Question: I'm writing a simple tutorial app for my C# MVC class and our professor has us using some god awful in memory system using session and Lists because he hasn't started teaching entity framework yet
the problem I'm running into is that when i am trying to bind a dropdown list to my model it is giving me an unexpected result.
the code im using in the view is:
'''
<div class="editor-label">
@Html.LabelFor(model => model.Author)
</div>
<div class="editor-field">
@Html.DropDownListFor(m => m.Author, new SelectList(new Lab2Repository().GetAuthors(), "Id", "Name"), "---- Select Category ----")
@Html.ValidationMessageFor(m=>m.Author)
</div>
<div class="editor-label">
@Html.LabelFor(m=>m.Category)
</div>
<div class="editor-field">
@Html.DropDownListFor(m => m.Category, new SelectList(new Lab2Repository().GetCategories(), "Id", "Name"), "---- Select Category ----")
@Html.ValidationMessageFor(m => m.Category)
</div>
'''
and when i run that code it give a validation error no matter what is chosen

Repository Code:
'''
using System;
using System.Linq;
using System.Collections.Generic;
using Int422.Lab2.Data;
using System.Web;
using Int422.Lab2.Models;
public class Lab2Repository
{
public Lab2Context Data { get; set; }
public Lab2Repository()
{
Data = (Lab2Context)HttpContext.Current.Application["State"];
}
#region Retrieval
public IEnumerable<Book> GetBooks()
{
return Data.Books;
}
public IEnumerable<Author> GetAuthors()
{
return Data.Authors.Select(obj => new Author(obj.Name)
{
Id = obj.Id,
Books = GetBooks().Where(b=>b.Author.Id == obj.Id).ToList()
});
}
public IEnumerable<Category> GetCategories()
{
return Data.Categories.Select(obj => new Category(obj.Name, obj.Description)
{
Id = obj.Id,
Books = GetBooks().Where(b=>b.Category.Id == obj.Id).ToList(),
});
}
#endregion
#region Singles
public Author GetAuthor(int id)
{
return GetAuthors().Where(obj => obj.Id == id).Single();
}
public Category GetCategory(int id)
{
return GetCategories().Where(obj => obj.Id == id).Single();
}
public Book GetBook(int id)
{
return Data.Books.Where(obj => obj.Id == id).Single();
}
#endregion
#region Edit
public void Edit(int id, Category rec)
{
if (id != rec.Id)
throw new InvalidOperationException("Id Mismatch during edit process");
int index = Data.Categories.IndexOf(Data.Categories.Single(p => p.Id == id));
if (index == -1)
throw new InvalidOperationException("Record not found no record to edit");
Data.Categories[index] = rec;
SaveChanges();
}
public void Edit(int id, Book rec)
{
if (id != rec.Id)
throw new InvalidOperationException("Id Mismatch during edit process");
int index = Data.Books.IndexOf(Data.Books.Single(p => p.Id == id));
if (index == -1)
throw new InvalidOperationException("Record not found no record to edit");
Data.Books[index] = rec;
SaveChanges();
}
public void Edit(int id, Author rec)
{
if (id != rec.Id)
throw new InvalidOperationException("Id Mismatch during edit process");
int index = Data.Authors.IndexOf(Data.Authors.Single(p => p.Id == id));
if (index == -1)
throw new InvalidOperationException(String.Format("Record id {0} not found", id));
Data.Authors[index] = rec;
SaveChanges();
}
#endregion
#region Create
//
public int Create(Category m)
{
m.Id = Data.Categories.Max(o => o.Id) + 1;
Data.Categories.Add(m);
SaveChanges();
return m.Id;
}
//adds new author to the collection returns the id
public int Create(Author m)
{
m.Id = Data.Authors.Max(o => o.Id) + 1;
Data.Authors.Add(m);
SaveChanges();
return m.Id;
}
public int Create(Book m)
{
m.Id = Data.Authors.Max(o => o.Id) + 1;
Data.Books.Add(m);
SaveChanges();
return m.Id;
}
#endregion
#region Delete
public void Delete(Author rec)
{
Data.Authors.Remove(Data.Authors.Single(o => o.Id == rec.Id));
SaveChanges();
}
public void Delete(Category m)
{
Data.Categories.Remove(Data.Categories.Single(o => o.Id == m.Id));
SaveChanges();
}
public void Delete(Book m)
{
Data.Books.Remove(Data.Books.Single(o => o.Id == m.Id));
SaveChanges();
}
#endregion
#region Session Persistance
public void SaveChanges()
{
//save to session
HttpContext.Current.Application["State"] = Data;
//refresh repo state from session
Data = (Lab2Context)HttpContext.Current.Application["State "];
}
#endregion
}
'''
Models:
'''
public class Author
{
public Author(string name)
{
Name = name;
}
public Author()
{
Books = new List<Book>();
}
public int Id { get; set; }
public string Name { get; set; }
public virtual ICollection<Book> Books { get; set; }
}
public class Category
{
public Category(string name, string desc)
{
Name = name;
Description = desc;
Books = new List<Book>();
}
public Category()
{
}
public int Id { get; set; }
public string Name { get; set; }
public string Description { get; set; }
public virtual ICollection<Book> Books { get; set; }
}
public class Book
{
public Book(string title, Author author, Category category, double retailPrice, double cost)
{
Title = title;
Author = author;
Category = category;
RetailPrice = retailPrice;
Cost = cost;
}
public Book()
{
}
public int Id { get; set; }
public Category Category { get; set; }
public Author Author { get; set; }
public string Title { get; set; }
public double RetailPrice { get; set; }
public double Cost { get; set; }
}
'''
Controller:
'''
public partial class BooksController : Controller
{
private Lab2Repository repo = new Lab2Repository();
//
// GET: /Books/
public virtual ViewResult Index()
{
return View(repo.GetBooks());
}
//
// GET: /Books/Details/5
[GET("Books/{id:int}")]
public virtual ActionResult Details(int id)
{
Book book = repo.GetBook(id);
return View(book);
}
//
// GET: /Books/Create
public virtual ActionResult Create()
{
return View();
}
//
// POST: /Books/Create
[HttpPost]
public virtual ActionResult Create(Book book)
{
if (!ModelState.IsValid)
return View(book);
repo.Create(book);
return RedirectToAction(MVC.Books.Index());
}
//
// GET: /Books/Edit/5
public virtual ActionResult Edit(int id)
{
Book book = repo.GetBook(id);
return View(book);
}
//
// POST: /Books/Edit/5
[HttpPost]
public virtual ActionResult Edit(int id, Book book)
{
if (!ModelState.IsValid)
return View(book);
repo.Edit(id, book);
return RedirectToAction(MVC.Books.Details(id));
}
//
// GET: /Books/Delete/5
public virtual ActionResult Delete(int id)
{
Book book = repo.GetBook(id);
return View(book);
}
//
// POST: /Books/Delete/5
[HttpPost, ActionName("Delete")]
public virtual ActionResult DeleteConfirmed(int id)
{
Book book = repo.GetBook(id);
repo.Delete(book);
return RedirectToAction("Index");
}
}
'''
Initializer:
'''
public class Lab2StoreInitializer
{
public void Seed(Lab2Context c)
{
//add categories
var cat_Programming = new Category("Programming", "Books about writing computer code and developing software") { Id = 1 };
var cat_Politics = new Category("Politics", "books with politically charged subjects") { Id = 2 };
var cat_NonFiction = new Category("Non-Fiction", "Books about real life events") { Id = 3 };
c.Categories.Add(cat_Programming);
c.Categories.Add(cat_Politics);
c.Categories.Add(cat_NonFiction);
//add authors
var noamChomsky = new Author("Noam Chomsky") { Id = 1};
var howardZinn = new Author("Howard Zinn") { Id = 2 };
var scottHanselman = new Author("Scott Hanselman") { Id = 3 };
var philHaack = new Author("Phil Haack") { Id = 4 };
var danielleSteele = new Author("Danielle Steele") { Id = 5 };
var johnSkeet = new Author("John Skeet") { Id = 6 };
var johnResig = new Author("John Resig") { Id = 7 };
var scottKlein = new Author("Scott Klein") { Id = 8 };
c.Authors.Add(noamChomsky);
c.Authors.Add(howardZinn);
c.Authors.Add(scottHanselman);
c.Authors.Add(philHaack);
c.Authors.Add(danielleSteele);
c.Authors.Add(johnSkeet);
c.Authors.Add(johnResig);
c.Authors.Add(scottKlein);
// add books
c.Books.Add(new Book("Manufacturing Consent", noamChomsky, cat_Politics, 16.57, 12.00) { Id = 1 });
c.Books.Add(new Book("The Zinn Reader", howardZinn, cat_Politics, 35.75, 30.00) { Id = 2 });
c.Books.Add(new Book("C# In Depth", johnSkeet, cat_Programming, 29.99, 25.00) { Id = 3 });
c.Books.Add(new Book("Professional ASP.NET MVC 2", scottHanselman, cat_Programming, 34.99, 30.00) { Id = 4 });
c.Books.Add(new Book("Professional MVC 4", philHaack, cat_Programming, 49.99, 45.00) { Id = 5 });
c.Books.Add(new Book("His Bright Light: The Story of Nick Traina", danielleSteele, cat_NonFiction, 19.99, 14.00) { Id = 6 });
c.Books.Add(new Book("Secrets of the JavaScript Ninja", johnResig, cat_Programming, 34.99, 29.99) { Id = 7 });
c.Books.Add(new Book("Professional LINQ", scottKlein, cat_Programming, 39.99, 35.00) { Id = 8 });
c.Books.Add(new Book("jQuery in Action", johnResig, cat_Programming, 49.99, 43.00) { Id = 9 });
HttpContext.Current.Application["State"] = c;
//base.Seed(c);
}
}
'''
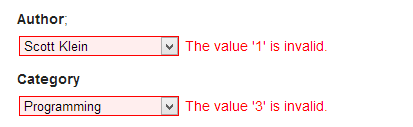
Answer: '''
@Html.DropDownListFor(m => m.Author.Id, new SelectList(new Lab2Repository().GetAuthors(), "Id", "Name"), "---- Select Category ----")
'''